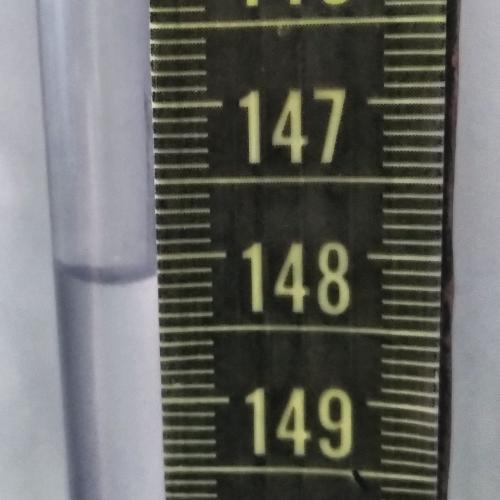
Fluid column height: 148.2 cm